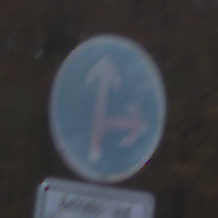
Verkehrszeichen: VorgeschriebeneFahrtrichtungGeradeausOderRechts
Zusatzzeichen unten: BesondereFahrzeugeUndTransportgueter9
Umgebung: Outdoor, Nature
Tageszeit: SunriseSunset
Wetter: PartlyCloudy
Licht: Natural
Jahreszeit: Autumn
Kontrast: LowContrast